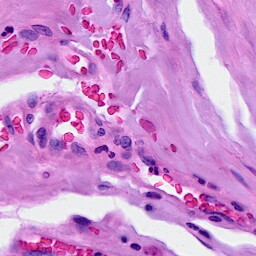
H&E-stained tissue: Breast